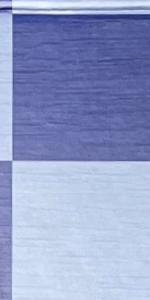
Label: Empty